Interaction volume radius: 5 \u00c5
Interaction volume height: 10 \u00c5
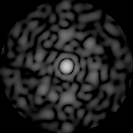
Disorder parameter: 0.8234